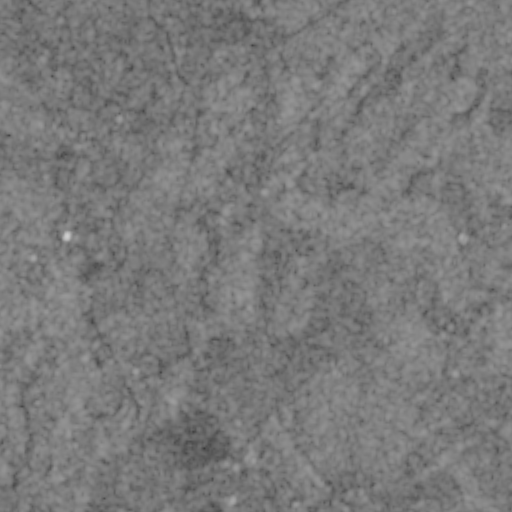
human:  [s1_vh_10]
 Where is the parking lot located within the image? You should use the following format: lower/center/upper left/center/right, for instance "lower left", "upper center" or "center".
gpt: The parking lot is located in the center of the image.
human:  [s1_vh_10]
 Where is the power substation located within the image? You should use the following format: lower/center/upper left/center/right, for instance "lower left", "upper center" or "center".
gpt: The power substation is located in the lower right of the image.
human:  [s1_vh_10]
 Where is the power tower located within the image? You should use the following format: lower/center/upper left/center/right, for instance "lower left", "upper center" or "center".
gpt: The power tower is located in the lower right of the image.
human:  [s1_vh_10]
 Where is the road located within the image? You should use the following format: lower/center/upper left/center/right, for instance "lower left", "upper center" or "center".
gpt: There is no road in the image.

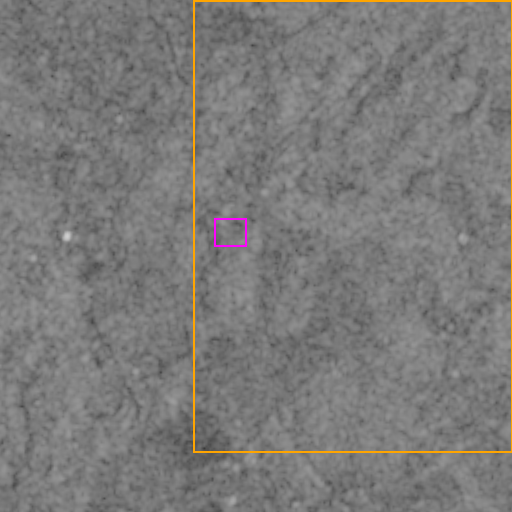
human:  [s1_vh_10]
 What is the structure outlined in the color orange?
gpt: The structure outlined in orange is a crop field.
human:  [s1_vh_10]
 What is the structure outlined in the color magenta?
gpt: The structure outlined in magenta is a park.
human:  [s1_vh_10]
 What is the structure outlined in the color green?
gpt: There is no green outline.